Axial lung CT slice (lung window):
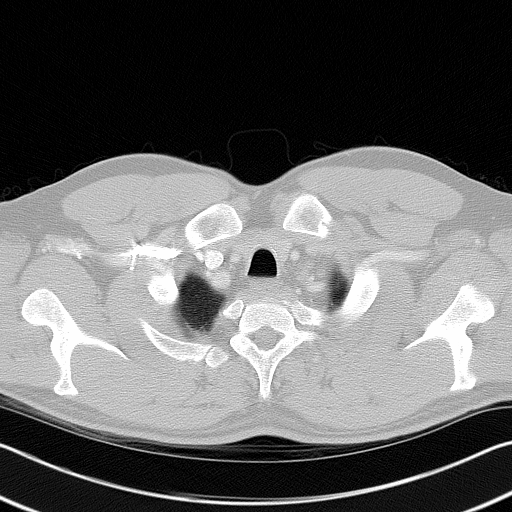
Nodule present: no